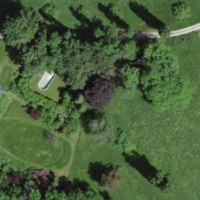
EUNIS habitat code: 44
Species observed at this site:
Vincetoxicum hirundinaria
Echium vulgare